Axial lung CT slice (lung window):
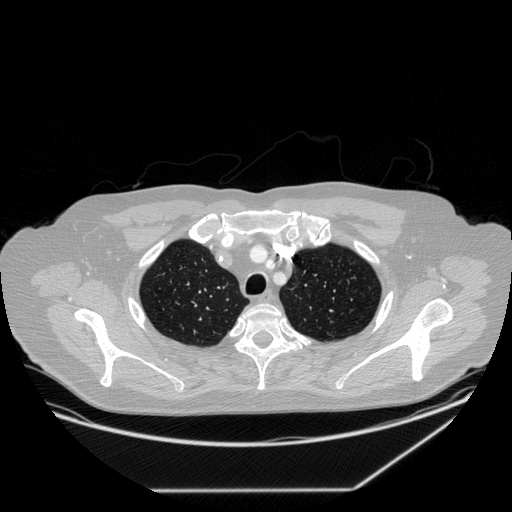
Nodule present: no